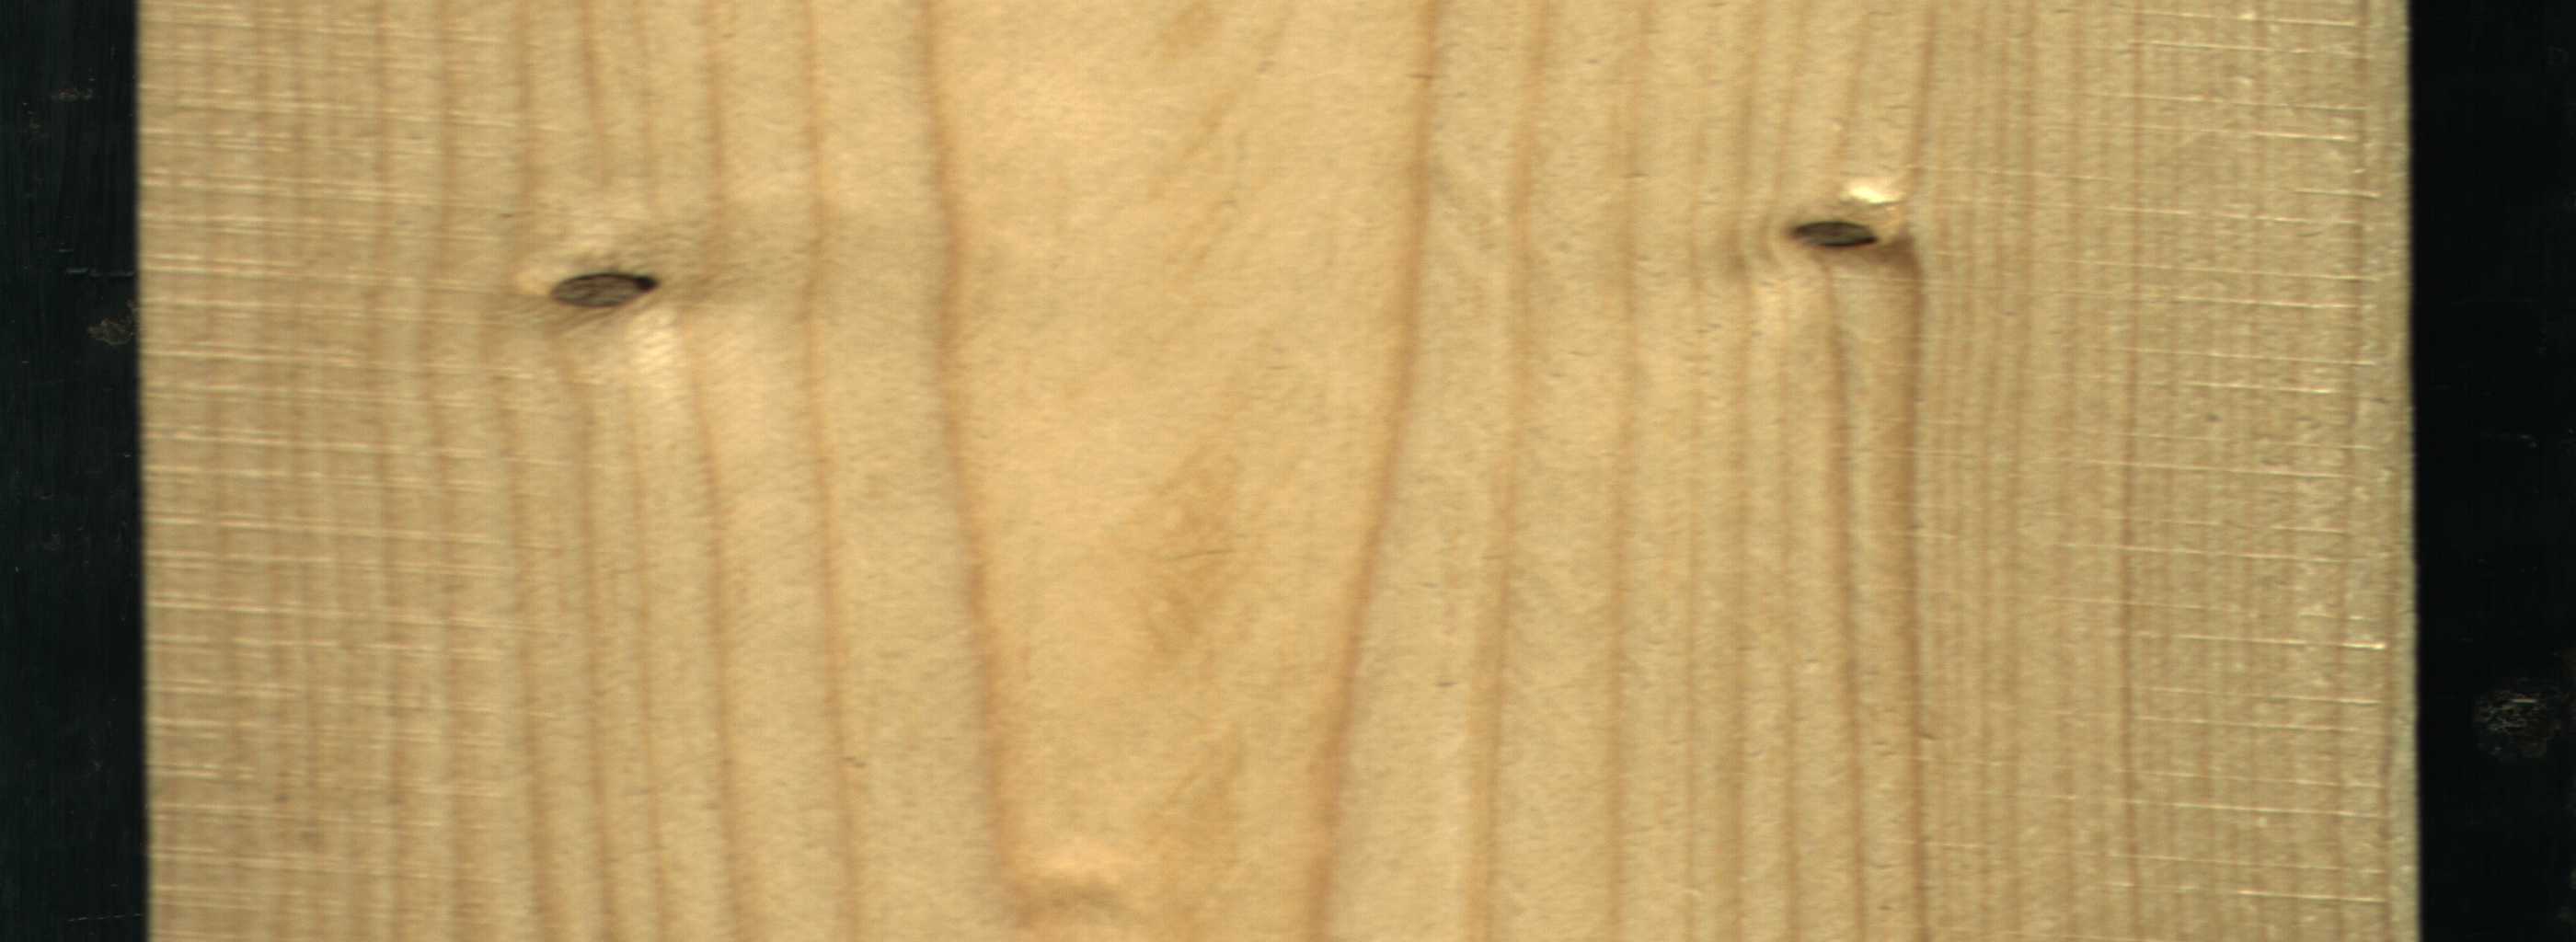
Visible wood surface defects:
Dead_Knot
Dead_Knot